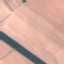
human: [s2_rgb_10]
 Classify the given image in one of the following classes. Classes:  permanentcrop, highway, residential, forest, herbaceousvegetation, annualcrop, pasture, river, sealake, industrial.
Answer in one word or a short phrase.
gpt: AnnualCrop